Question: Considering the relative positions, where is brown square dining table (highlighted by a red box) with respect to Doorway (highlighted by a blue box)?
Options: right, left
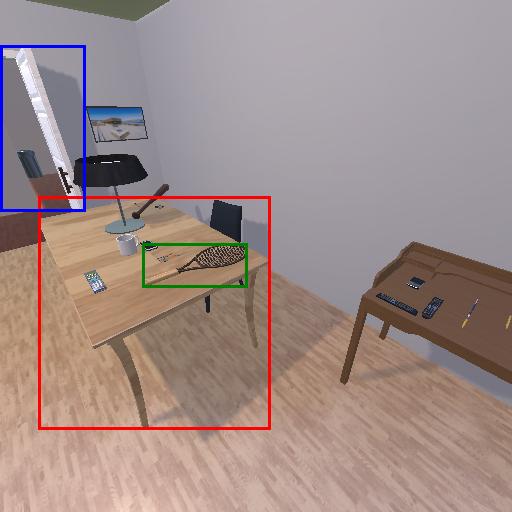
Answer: right